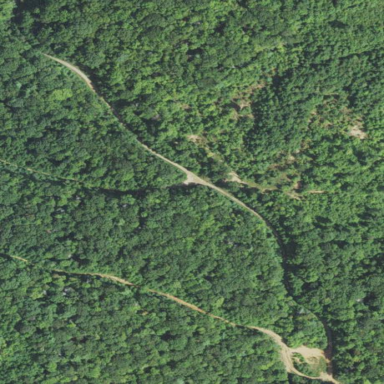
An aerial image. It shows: Clearcut area created by human activity.